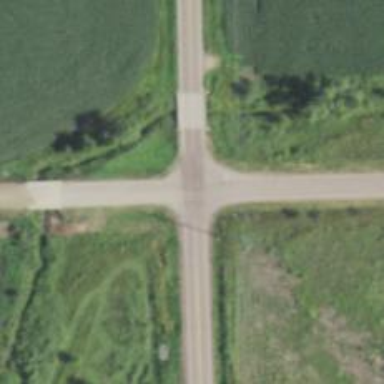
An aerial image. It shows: Asphalt road classified as tertiary.